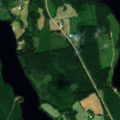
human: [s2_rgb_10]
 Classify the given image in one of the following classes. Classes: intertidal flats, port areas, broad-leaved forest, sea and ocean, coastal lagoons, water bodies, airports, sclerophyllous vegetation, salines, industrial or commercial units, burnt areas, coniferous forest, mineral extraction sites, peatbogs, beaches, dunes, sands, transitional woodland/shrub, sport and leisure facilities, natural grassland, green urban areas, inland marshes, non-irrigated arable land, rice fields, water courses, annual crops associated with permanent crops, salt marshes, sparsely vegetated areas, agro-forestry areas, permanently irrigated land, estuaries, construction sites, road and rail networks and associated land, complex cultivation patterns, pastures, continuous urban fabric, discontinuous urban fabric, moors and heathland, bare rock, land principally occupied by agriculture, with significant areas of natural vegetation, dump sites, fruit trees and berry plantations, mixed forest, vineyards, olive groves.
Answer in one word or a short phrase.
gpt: land principally occupied by agriculture, with significant areas of natural vegetation, broad-leaved forest, mixed forest, water bodies